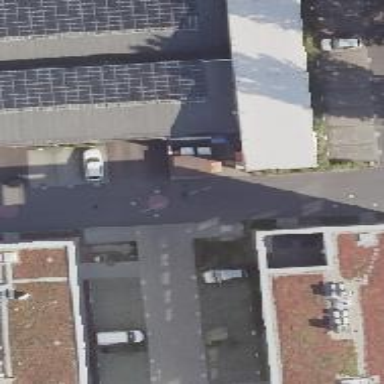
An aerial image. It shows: Minor distribution power substation.